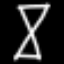
Label: hourglass